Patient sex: F
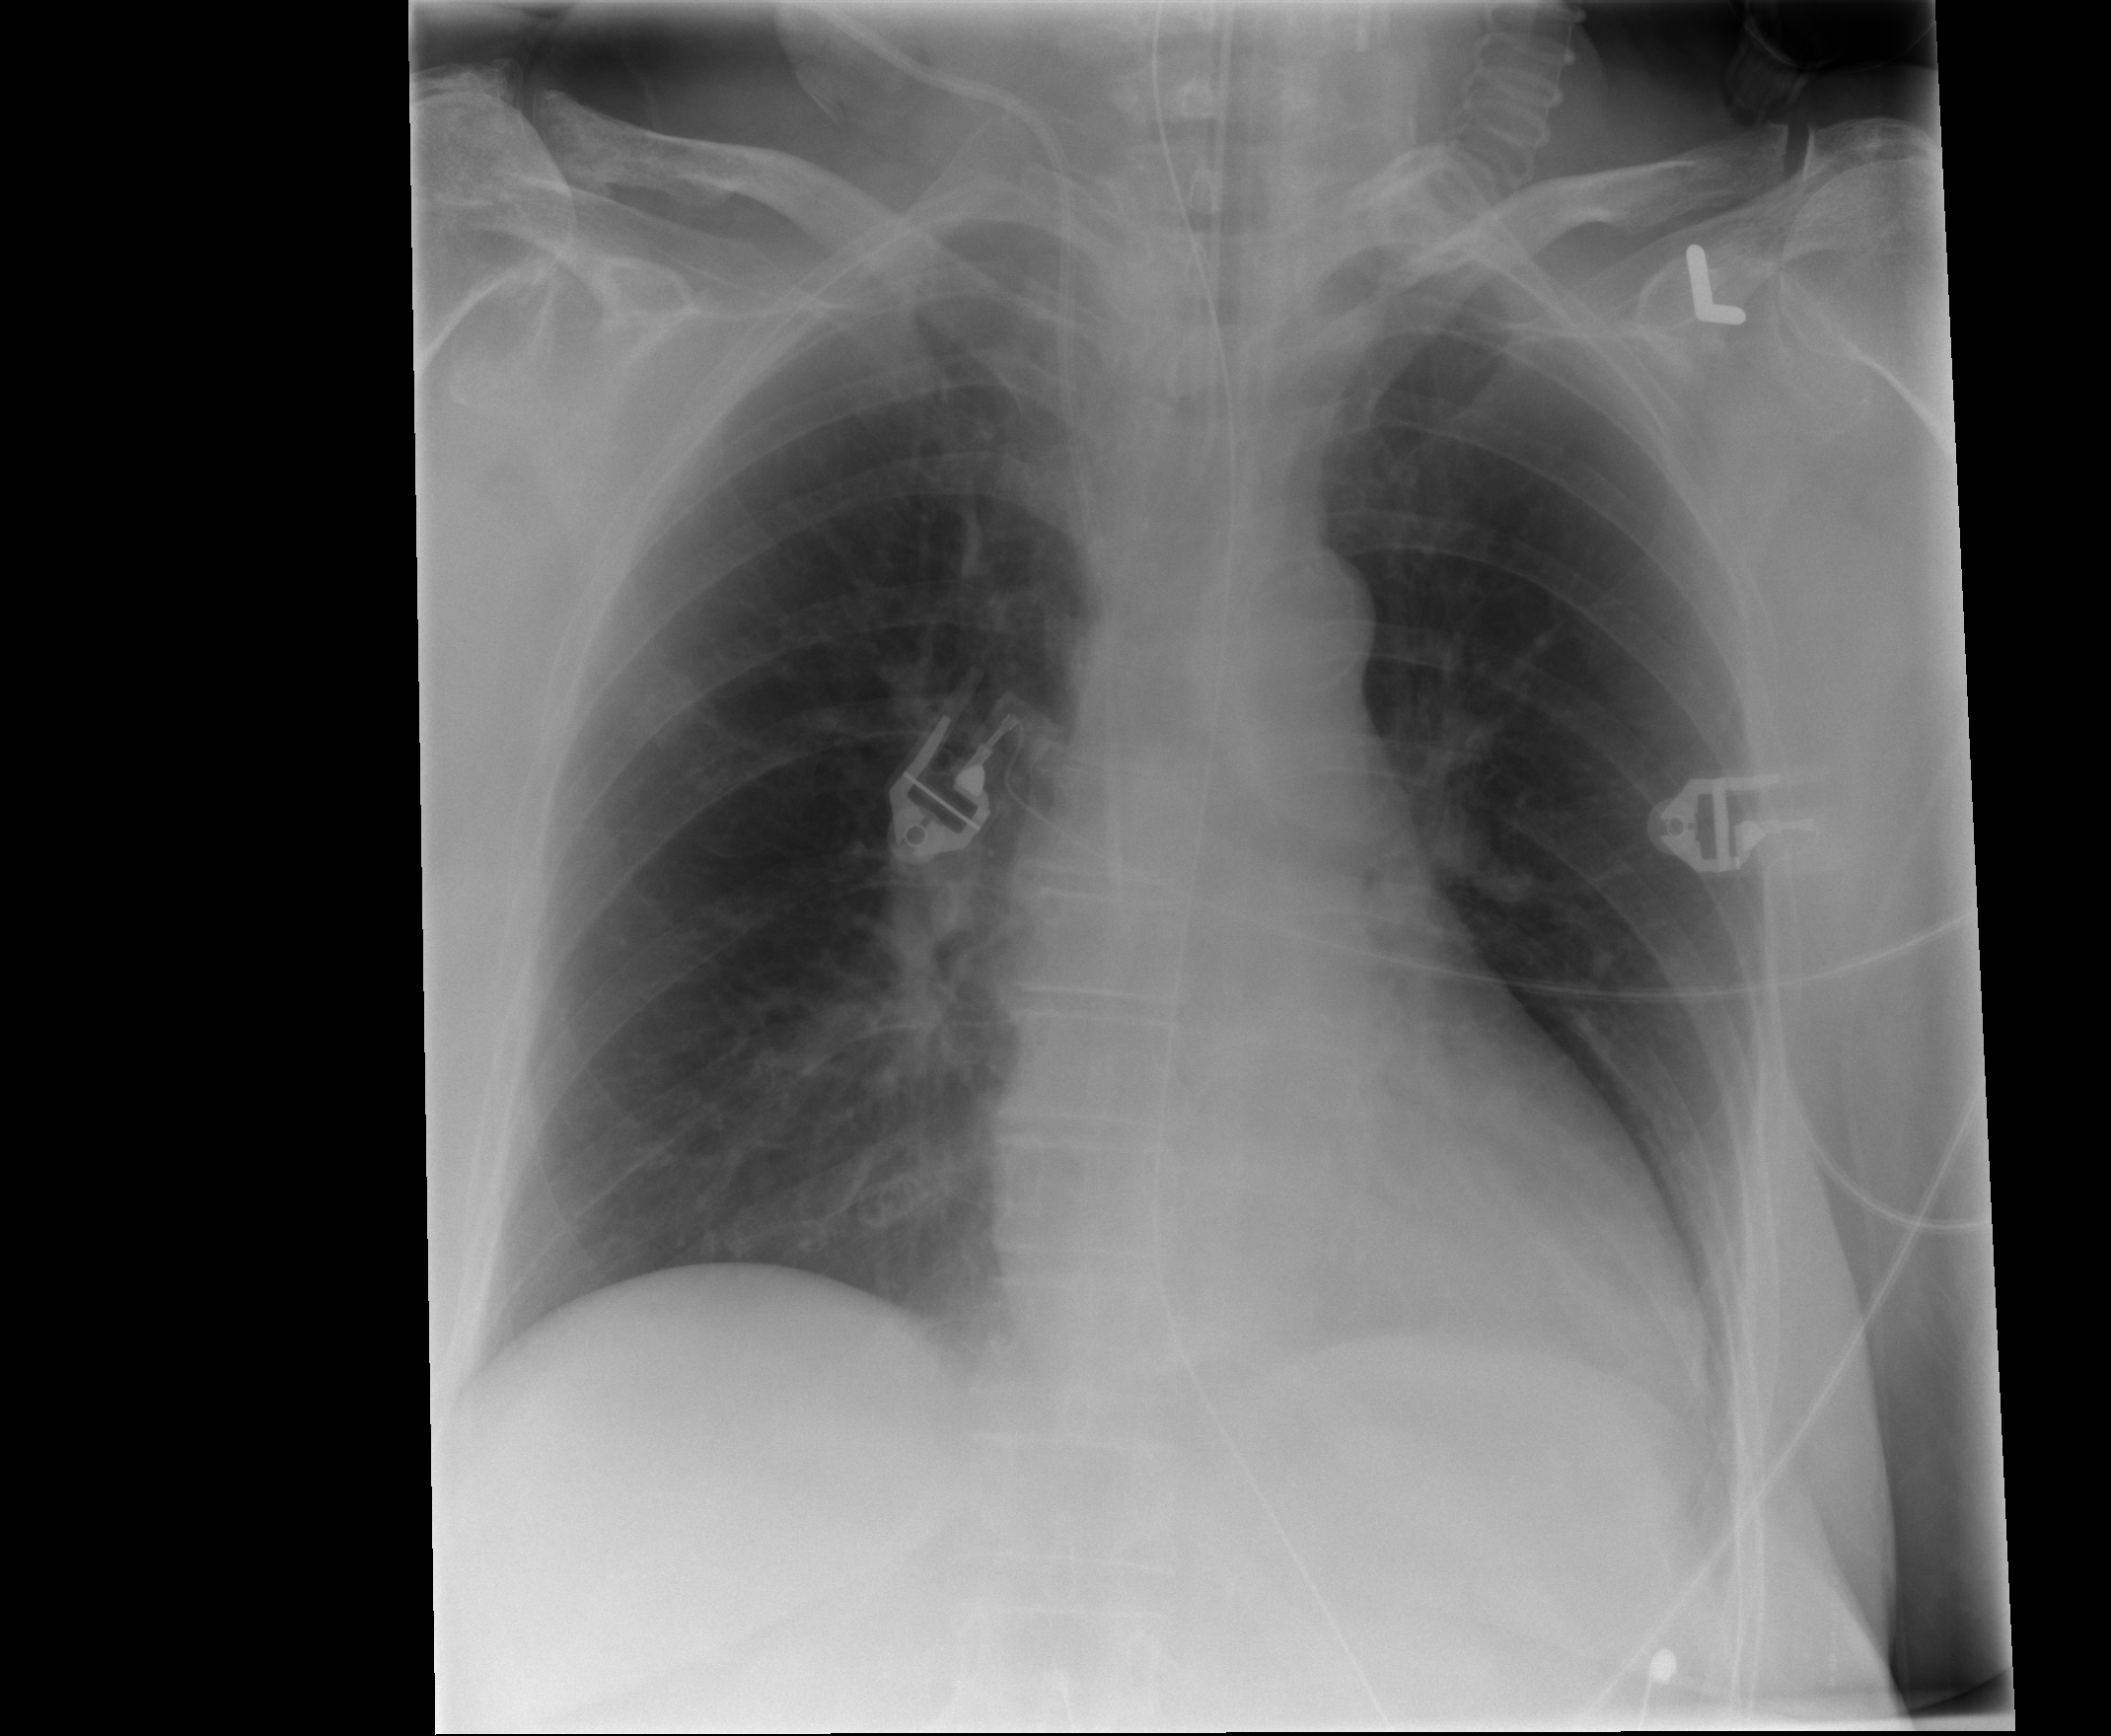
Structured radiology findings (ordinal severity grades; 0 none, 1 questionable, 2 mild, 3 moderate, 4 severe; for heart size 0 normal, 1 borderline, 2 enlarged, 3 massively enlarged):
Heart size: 1
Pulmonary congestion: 1
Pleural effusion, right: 0
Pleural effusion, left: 0
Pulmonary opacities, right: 1
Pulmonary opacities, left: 0
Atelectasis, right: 1
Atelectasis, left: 1